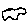
Label: cloud